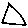
Label: triangle